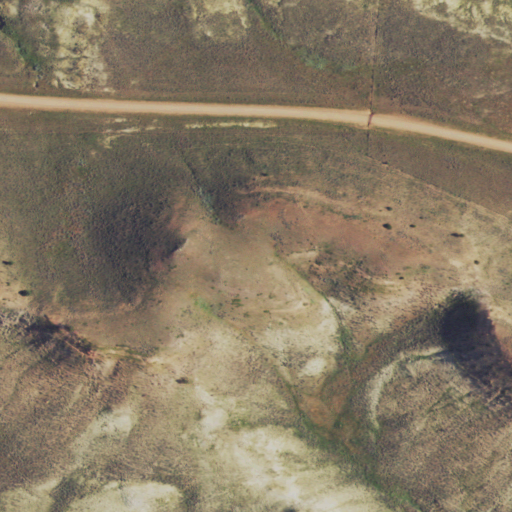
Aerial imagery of mountain in Wyoming named White Tail Butte containing grassland and shrub